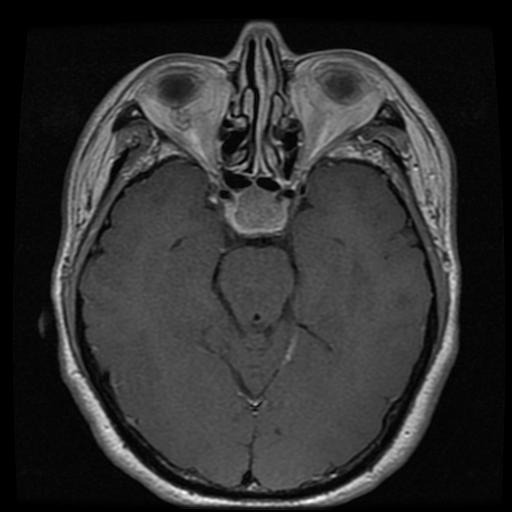
Label: pituitary